Question: Here's an example of what an Exclusivity Arc is (the green arc); what it's saying is that a Plane can have either Propellers or Jet Engines - but not both.
> In Barker ER notation, an exclusion
constraint over two or more roles is
shown as an "exclusive arc" connected
to the roles with a small dot or
circle.
- <URL>
By the way - can you have them in DDD? (I'm assuming you can if they're part of UML).
- my question around DDD isa bit misleading and I put it inas an after-thought, but @sfinnies answer raises another valid question which I'll ask separately (after some research).

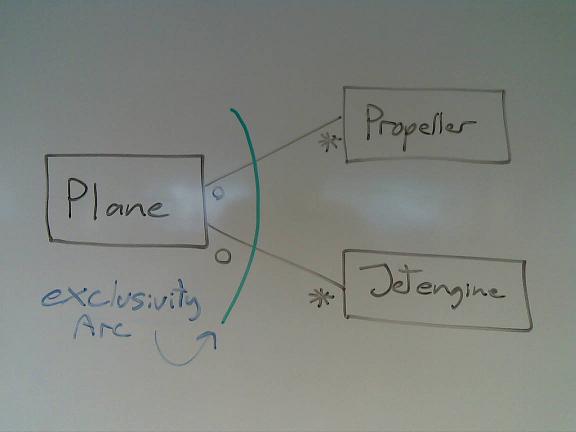
Answer: Not sure what you mean by "supported by DDD"?
DDD doesn't provide a modelling language itself: it's a combination of method (how to attack the problem) and architecture (how to structure your application).
You're expressing a business rule: a plane can have either jet engines or propeller engines but not both.
That's a valid constraint from the Domain, presumably it's relevant to your application, and therefore it needs to be captured in the domain logic. So from that perspective yes, it is supported by DDD.
How you it will depend partly on your language choice, but I'd make a guess that Plane will be an Aggregate root and so be responsible for ensuring the constraint is met. What DDD says is that, as a Domain constraint, it should be captured in your domain logic: not some other architectural layer.
hth